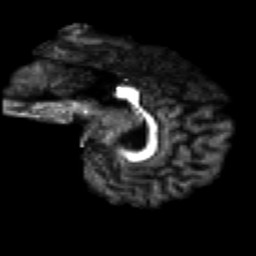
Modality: FA
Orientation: sagittal
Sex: male
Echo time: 0.114 s